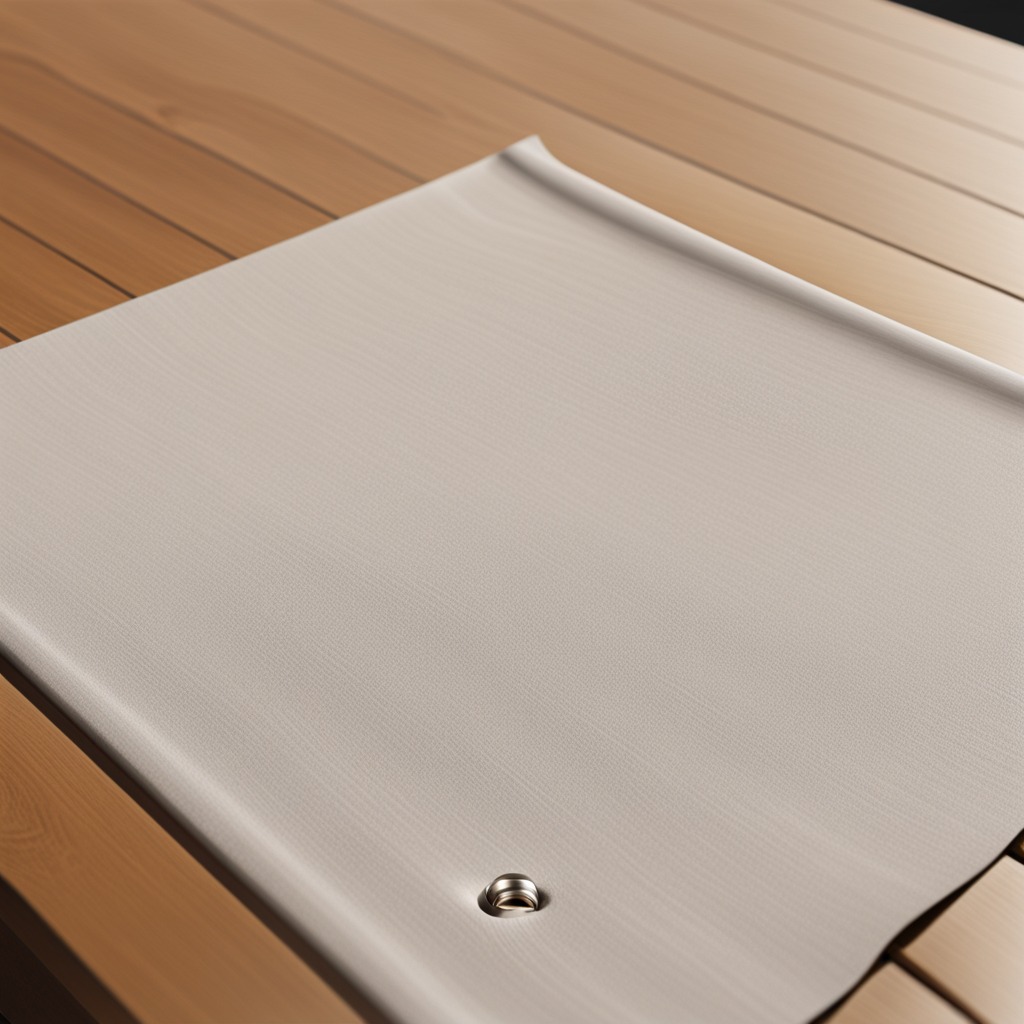
A metal nut lies on the wooden table.